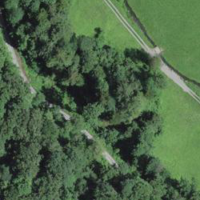
EUNIS habitat code: 41
Species observed at this site:
Caltha palustris